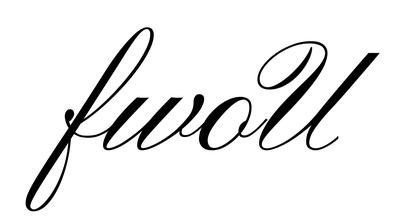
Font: PinyonScript-Regular